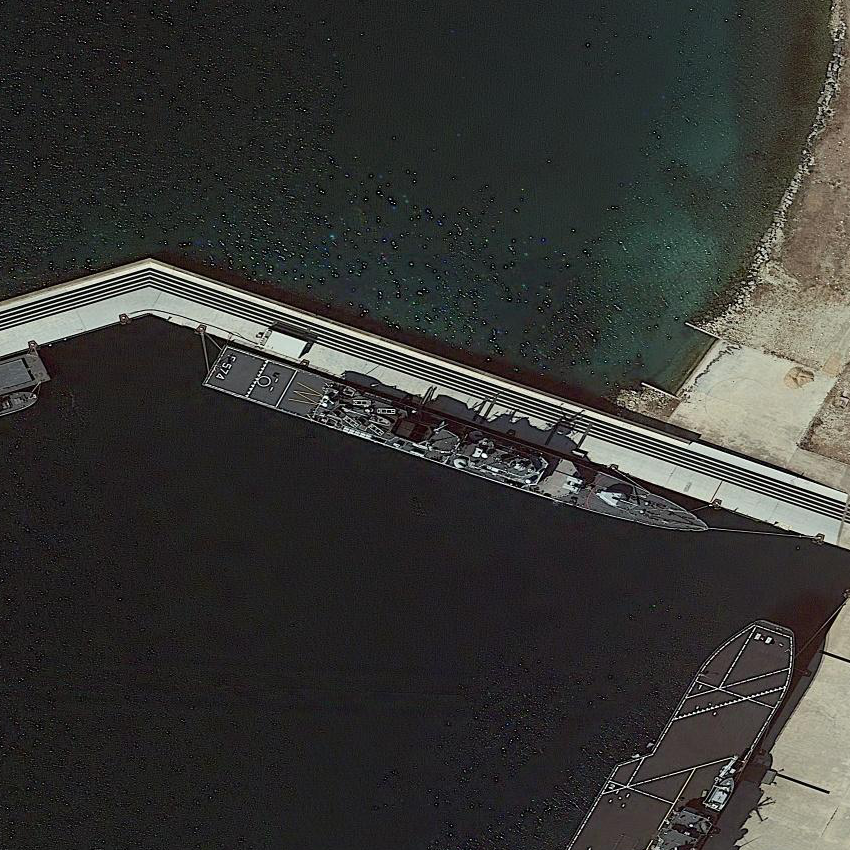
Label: cruiser